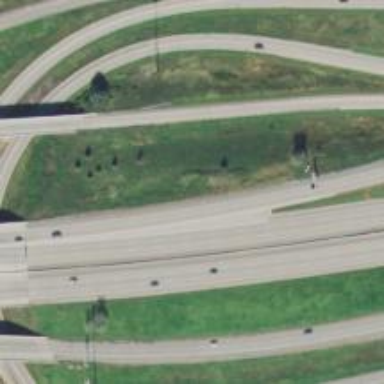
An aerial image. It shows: View of motorway.